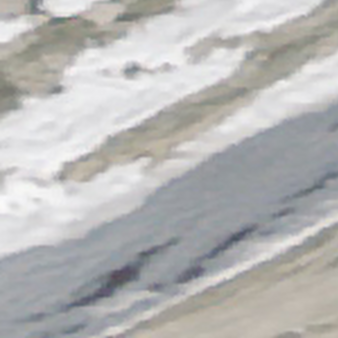
Label: other